Field crop: tomato
Growth stage: 2
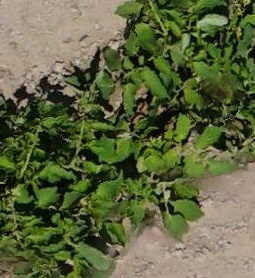
Species: tomato